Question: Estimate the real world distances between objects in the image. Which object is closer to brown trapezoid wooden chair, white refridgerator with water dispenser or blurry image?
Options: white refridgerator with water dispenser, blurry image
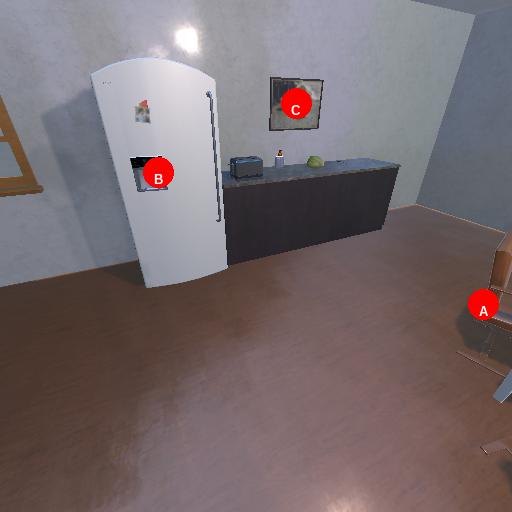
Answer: white refridgerator with water dispenser